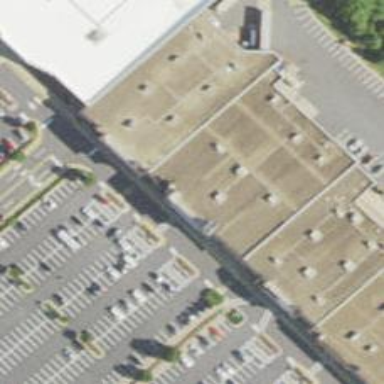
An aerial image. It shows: Parking space is available.